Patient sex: M
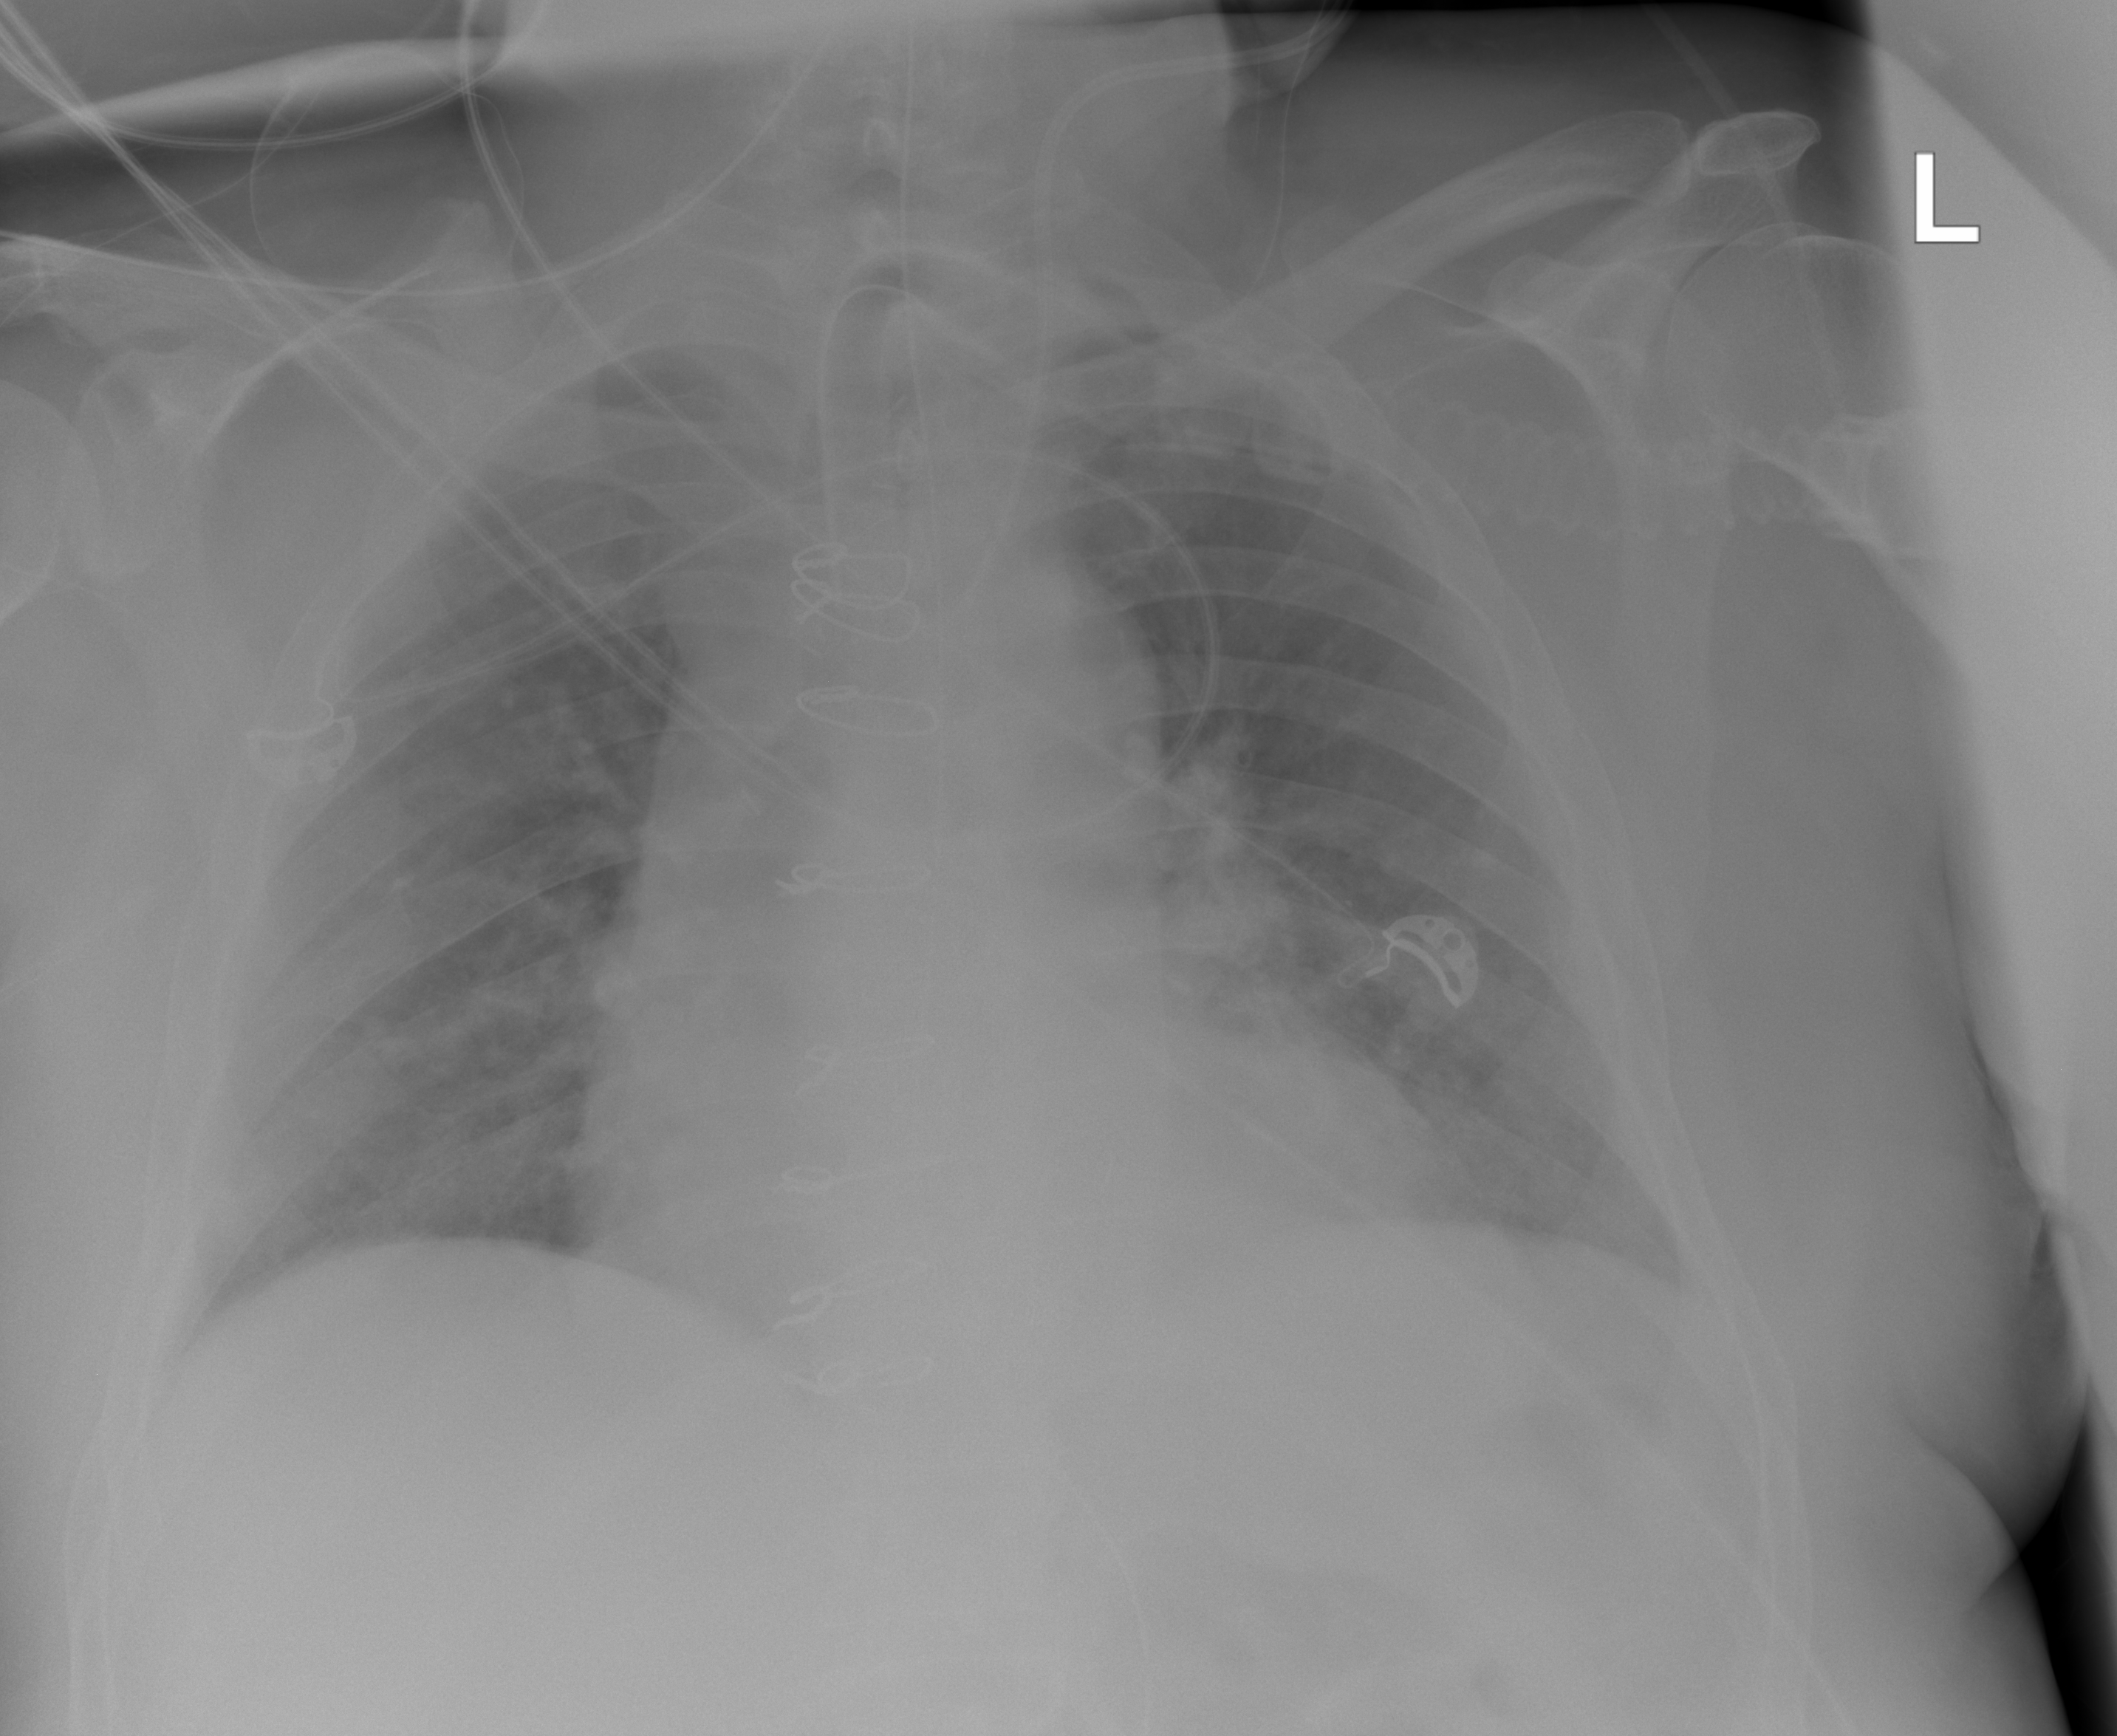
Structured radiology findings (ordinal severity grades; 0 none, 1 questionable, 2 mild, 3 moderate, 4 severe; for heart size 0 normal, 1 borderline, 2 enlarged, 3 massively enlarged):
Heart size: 1
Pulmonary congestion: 2
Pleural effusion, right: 0
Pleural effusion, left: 0
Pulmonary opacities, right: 0
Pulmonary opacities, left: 0
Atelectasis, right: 0
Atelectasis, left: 0